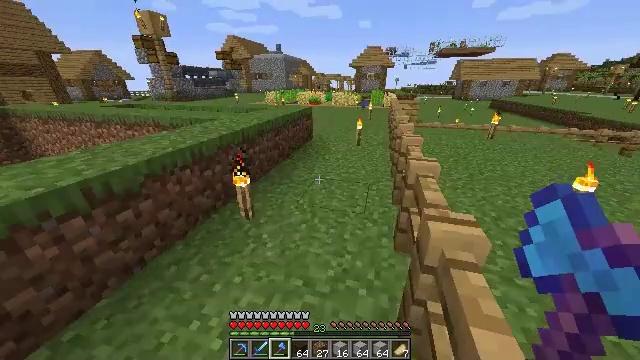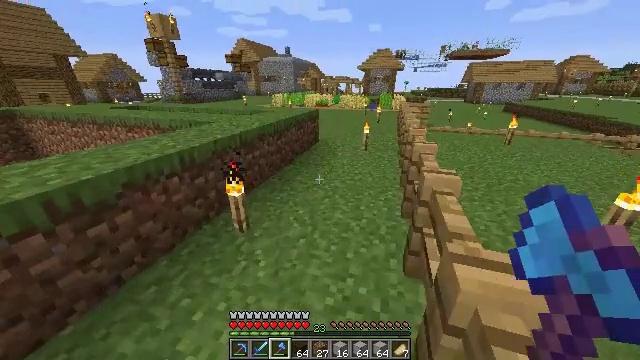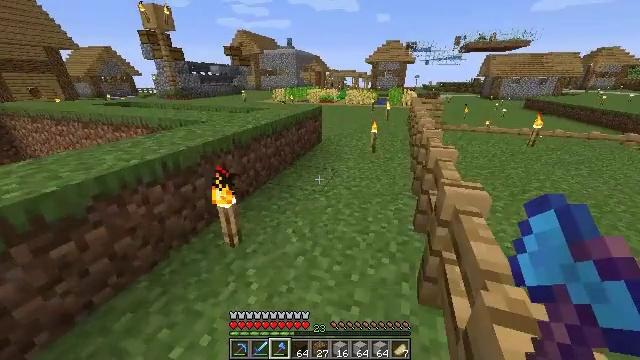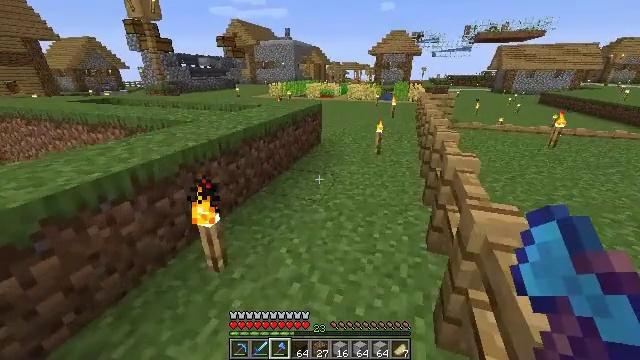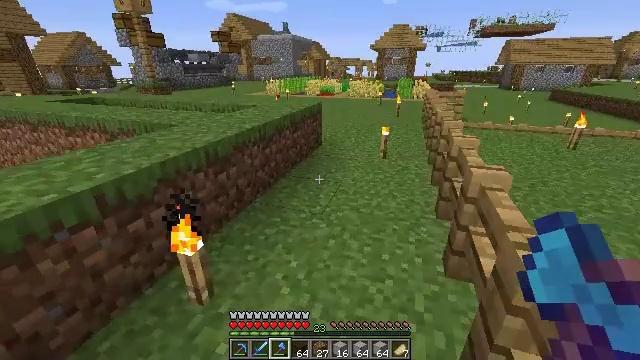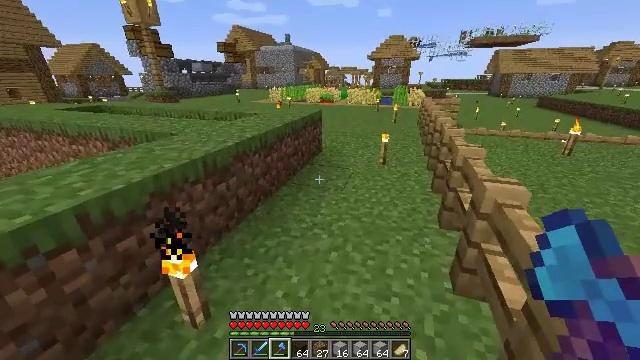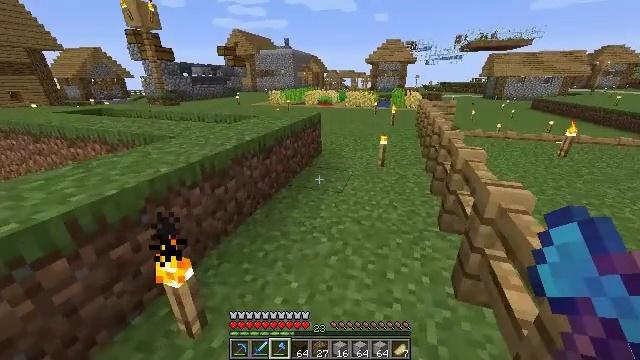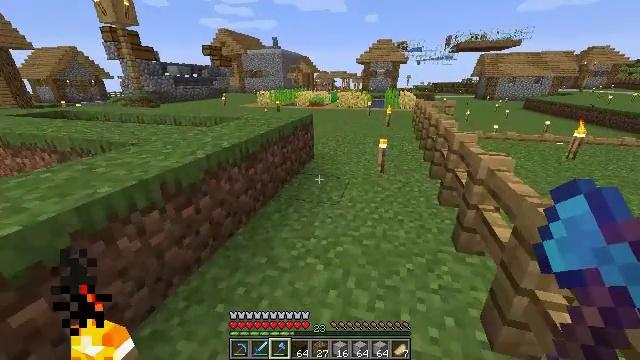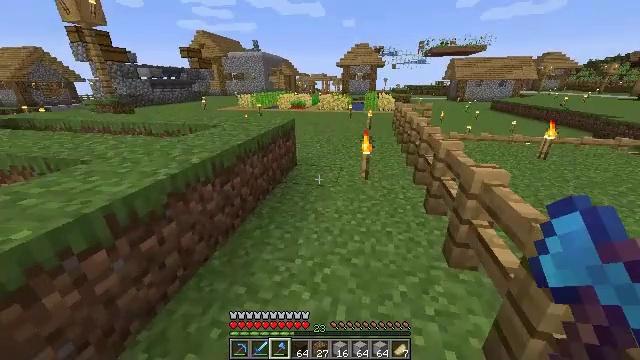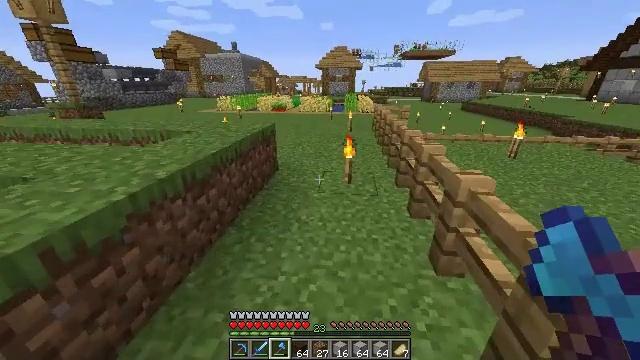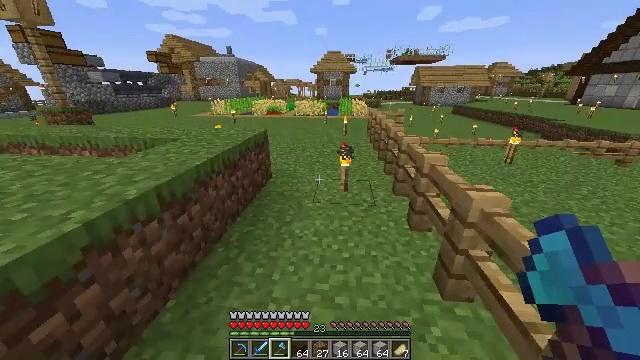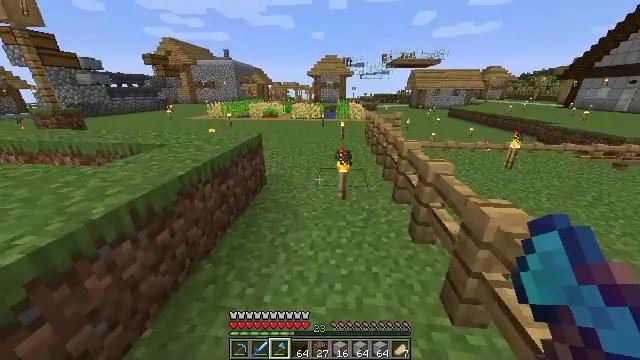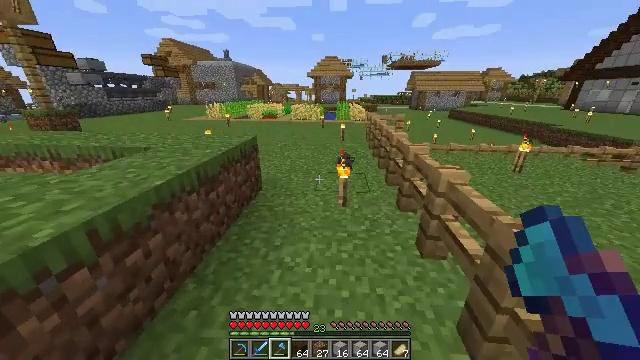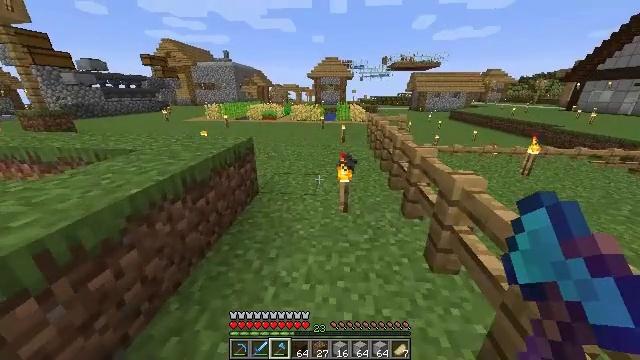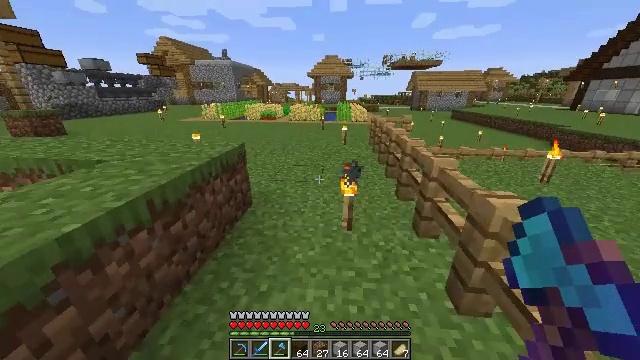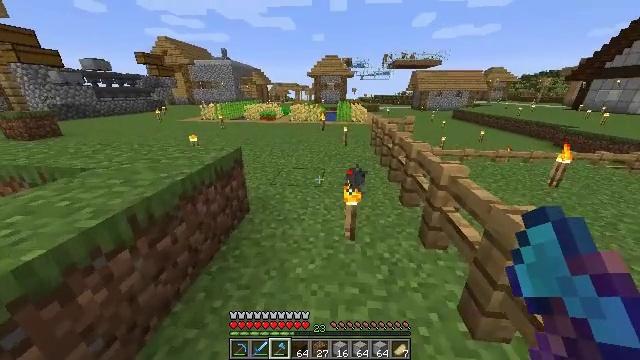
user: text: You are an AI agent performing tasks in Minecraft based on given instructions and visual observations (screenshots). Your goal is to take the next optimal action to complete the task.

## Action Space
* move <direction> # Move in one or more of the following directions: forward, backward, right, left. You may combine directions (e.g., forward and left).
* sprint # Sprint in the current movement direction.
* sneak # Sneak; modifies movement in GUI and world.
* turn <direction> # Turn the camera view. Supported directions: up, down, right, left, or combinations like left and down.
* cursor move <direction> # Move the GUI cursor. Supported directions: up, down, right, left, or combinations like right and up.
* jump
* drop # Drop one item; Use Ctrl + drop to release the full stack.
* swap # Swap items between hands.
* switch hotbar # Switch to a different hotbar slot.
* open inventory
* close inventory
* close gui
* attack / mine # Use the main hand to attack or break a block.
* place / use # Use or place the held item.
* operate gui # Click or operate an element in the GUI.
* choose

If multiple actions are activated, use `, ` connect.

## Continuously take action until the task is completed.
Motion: motion action
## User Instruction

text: Collect the grass block using a shovel.
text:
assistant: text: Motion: move forward, sprint, turn left
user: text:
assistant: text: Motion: move forward, turn left
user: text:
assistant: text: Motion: move forward
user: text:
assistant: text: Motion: move forward, sprint
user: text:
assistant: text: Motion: move forward, sprint
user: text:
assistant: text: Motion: move forward, sprint
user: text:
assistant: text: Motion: move forward, sprint, turn right
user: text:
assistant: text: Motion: move forward, sprint, turn right
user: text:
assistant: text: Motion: move forward, turn right
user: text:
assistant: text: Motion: move forward, turn right
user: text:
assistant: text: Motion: move forward, sprint
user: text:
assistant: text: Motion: move forward, sprint
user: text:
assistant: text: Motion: move forward, sprint
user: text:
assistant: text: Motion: move forward, sprint
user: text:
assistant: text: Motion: move forward
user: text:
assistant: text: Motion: move forward
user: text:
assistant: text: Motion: move forward, jump
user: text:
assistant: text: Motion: move forward, jump
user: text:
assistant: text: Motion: move forward, jump
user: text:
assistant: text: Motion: move forward, jump
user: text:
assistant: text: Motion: move forward, jump
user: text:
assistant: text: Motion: move forward, jump
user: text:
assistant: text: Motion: move forward, jump
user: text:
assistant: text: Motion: move forward, turn right and down, jump
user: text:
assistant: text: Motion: move forward, turn right and down, jump
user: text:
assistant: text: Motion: move forward, turn right and down, jump
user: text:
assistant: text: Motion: move forward, sprint, turn right and down, jump
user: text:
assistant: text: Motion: move forward, sprint, jump
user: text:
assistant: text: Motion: move forward, sprint, jump
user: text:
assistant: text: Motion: move forward, sprint, jump